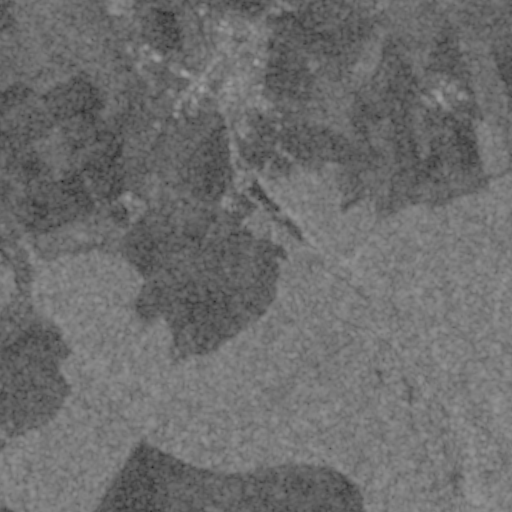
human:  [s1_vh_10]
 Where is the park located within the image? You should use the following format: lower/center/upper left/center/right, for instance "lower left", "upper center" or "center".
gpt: The park is located in the upper center of the image.
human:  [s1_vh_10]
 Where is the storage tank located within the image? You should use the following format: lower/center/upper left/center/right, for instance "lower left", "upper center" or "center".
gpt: The storage tank is located in the upper right of the image.
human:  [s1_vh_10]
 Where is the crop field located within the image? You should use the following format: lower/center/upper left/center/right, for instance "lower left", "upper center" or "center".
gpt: There is no crop field in the image.

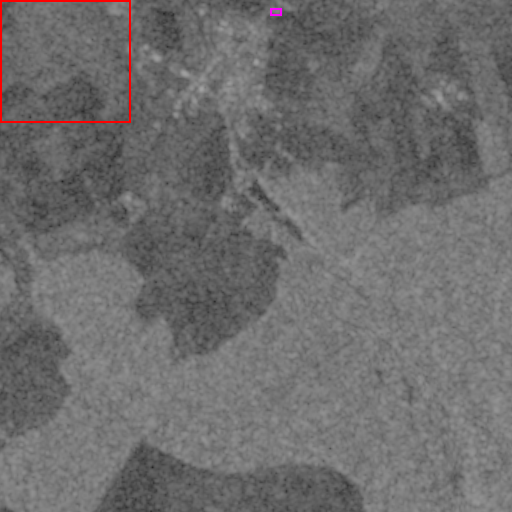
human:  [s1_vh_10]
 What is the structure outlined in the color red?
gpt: The structure outlined in red is a crop field.
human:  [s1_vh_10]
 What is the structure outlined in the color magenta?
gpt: The structure outlined in magenta is a park.
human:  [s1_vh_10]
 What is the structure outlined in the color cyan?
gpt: There is no cyan outline.